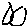
Label: triangle